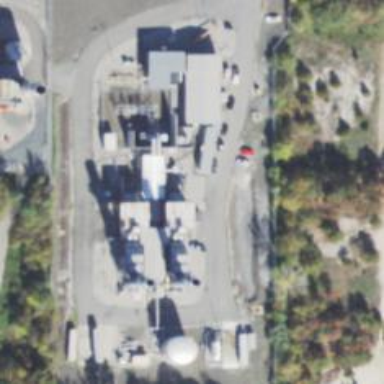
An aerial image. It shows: Gas turbine generator.